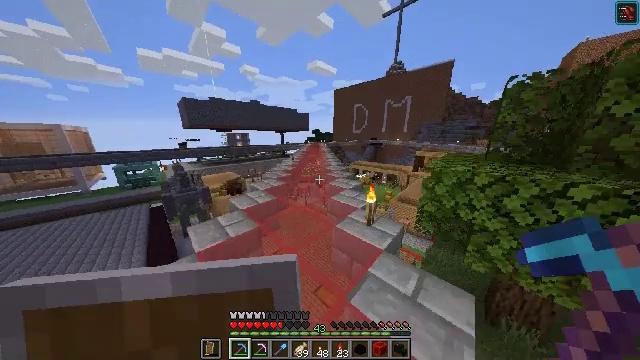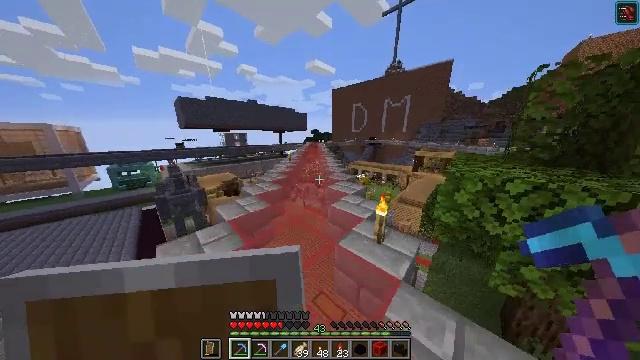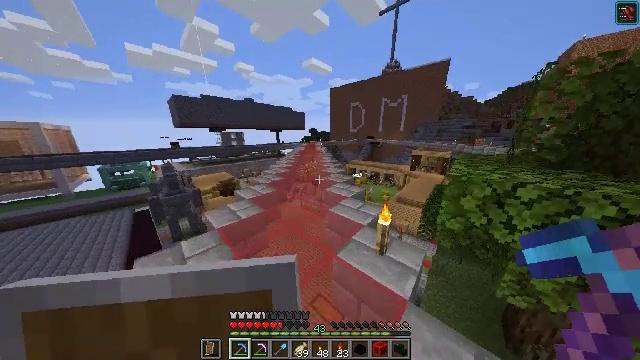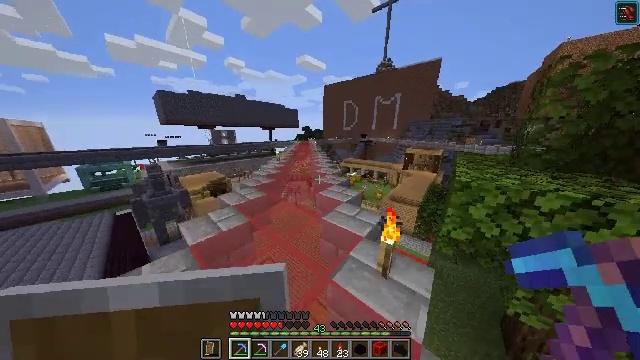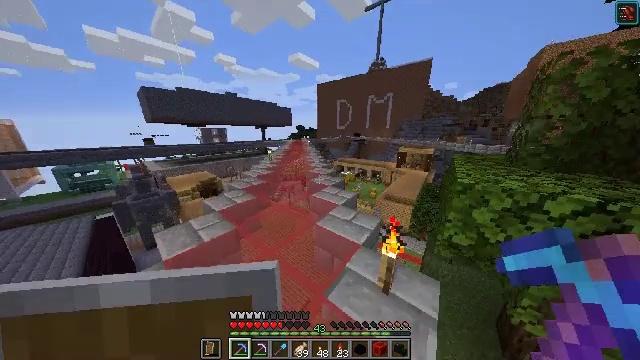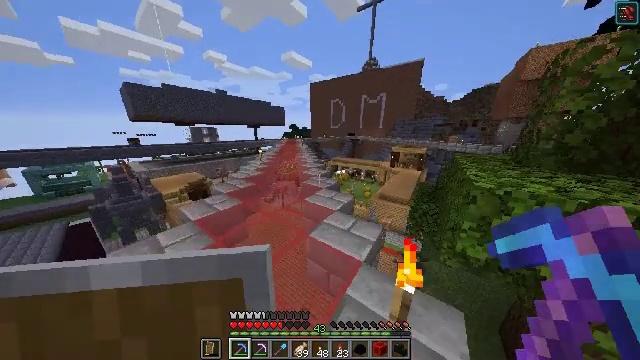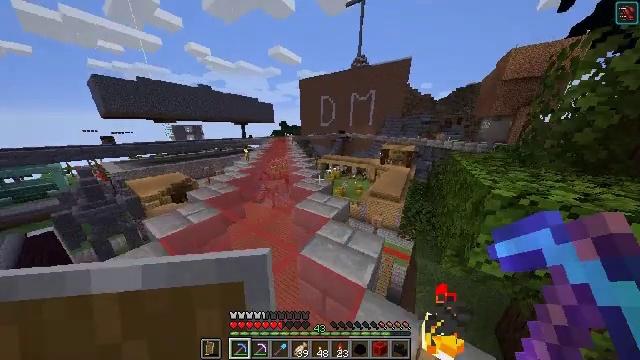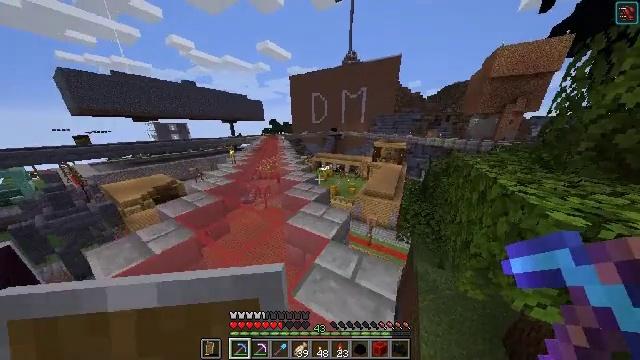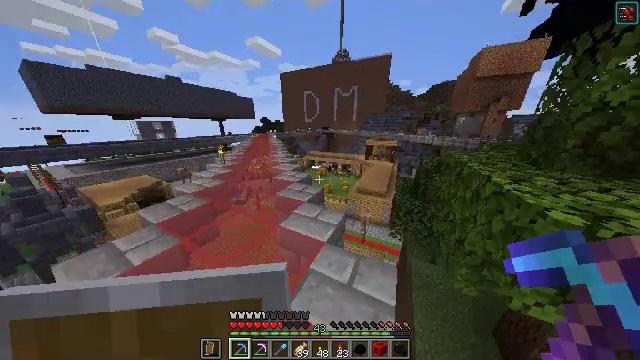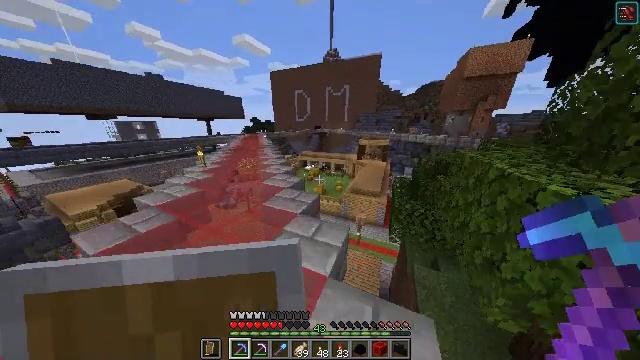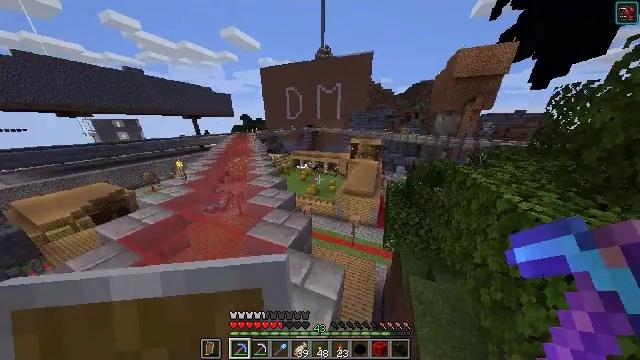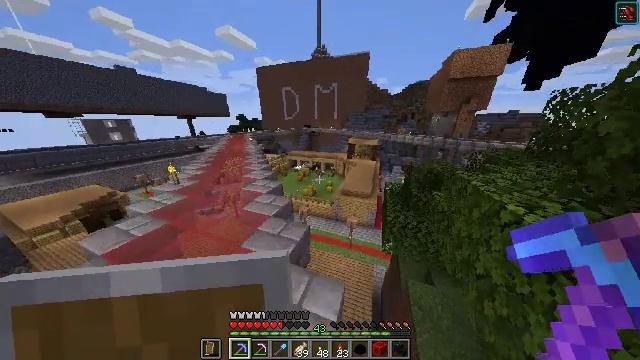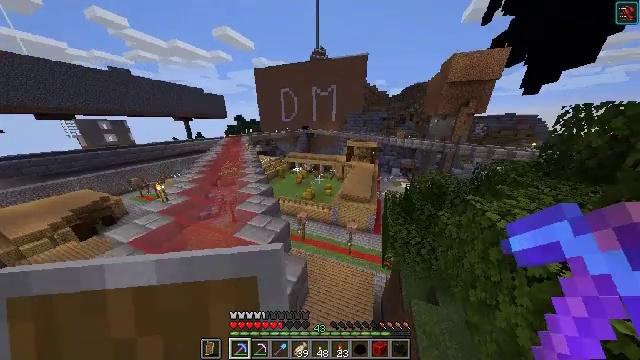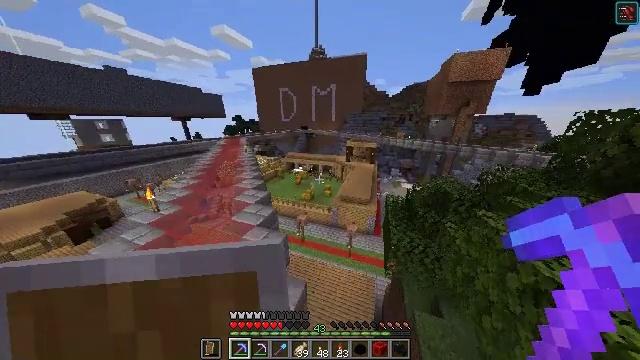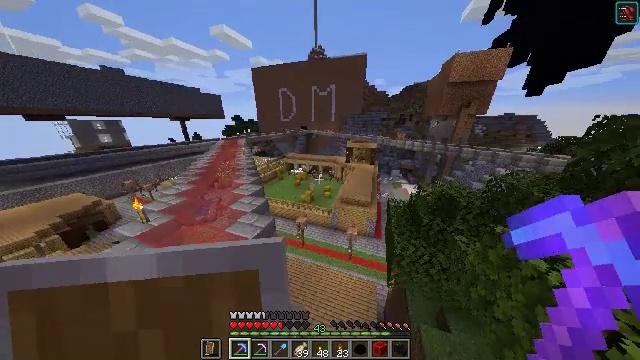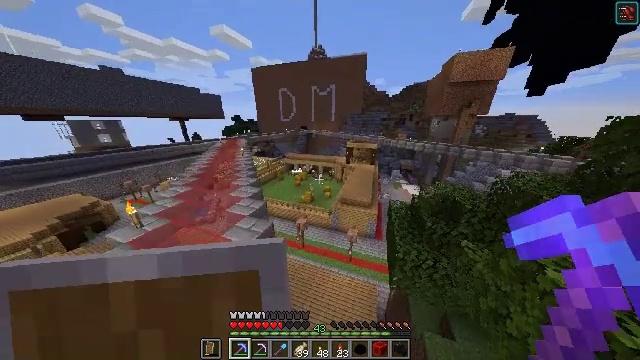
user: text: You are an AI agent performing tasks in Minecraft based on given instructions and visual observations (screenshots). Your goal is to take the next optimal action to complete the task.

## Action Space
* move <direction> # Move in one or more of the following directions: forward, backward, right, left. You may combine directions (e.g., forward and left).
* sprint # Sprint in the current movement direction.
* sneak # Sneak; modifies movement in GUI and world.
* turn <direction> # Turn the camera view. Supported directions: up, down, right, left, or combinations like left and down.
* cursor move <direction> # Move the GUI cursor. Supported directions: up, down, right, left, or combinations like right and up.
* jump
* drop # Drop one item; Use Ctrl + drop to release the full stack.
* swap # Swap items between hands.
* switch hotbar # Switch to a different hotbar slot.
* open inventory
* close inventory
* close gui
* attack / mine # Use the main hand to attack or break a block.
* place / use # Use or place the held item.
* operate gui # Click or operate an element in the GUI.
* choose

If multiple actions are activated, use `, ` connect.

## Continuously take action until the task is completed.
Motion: motion action
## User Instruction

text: Mine the dragon head from a wall.
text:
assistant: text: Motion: move forward
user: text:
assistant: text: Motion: move forward
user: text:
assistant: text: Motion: move forward, turn right
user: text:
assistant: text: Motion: move forward, turn right
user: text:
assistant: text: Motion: move forward, turn right
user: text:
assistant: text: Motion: move forward, turn right
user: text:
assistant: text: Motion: move forward, turn right
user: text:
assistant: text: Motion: move forward, turn right
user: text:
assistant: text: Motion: move forward, turn right
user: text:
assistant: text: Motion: move forward, turn right, jump
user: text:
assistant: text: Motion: move forward, turn right, jump
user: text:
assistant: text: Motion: move forward, jump
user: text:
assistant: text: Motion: move forward
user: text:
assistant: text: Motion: move forward
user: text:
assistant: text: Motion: move forward
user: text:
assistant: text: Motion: move forward
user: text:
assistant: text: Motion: move forward
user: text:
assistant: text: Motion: move forward
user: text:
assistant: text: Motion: move forward, turn right
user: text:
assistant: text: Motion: move forward, turn right
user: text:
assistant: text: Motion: move forward, turn right
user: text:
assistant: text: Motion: move forward
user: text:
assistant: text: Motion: move forward, jump
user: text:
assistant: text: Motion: move forward, jump
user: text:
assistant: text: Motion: move forward
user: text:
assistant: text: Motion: move forward, jump
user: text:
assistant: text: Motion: move forward, jump
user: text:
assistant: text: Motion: move forward
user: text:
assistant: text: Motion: move forward, turn right and up
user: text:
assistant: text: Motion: move forward, turn right and up